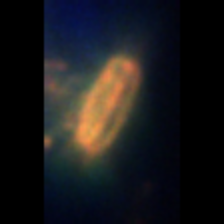
Taxon: Pennate
Group: Diatoms